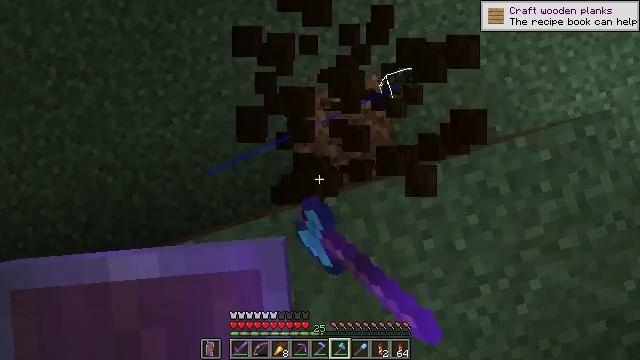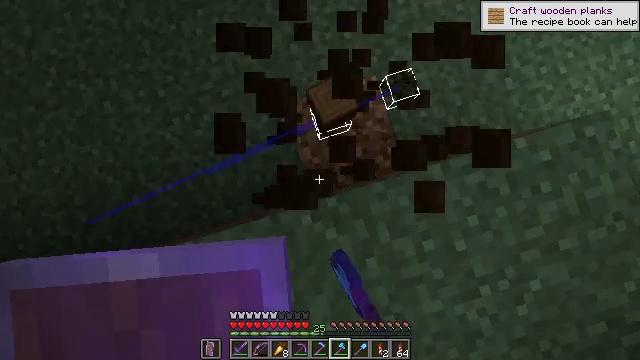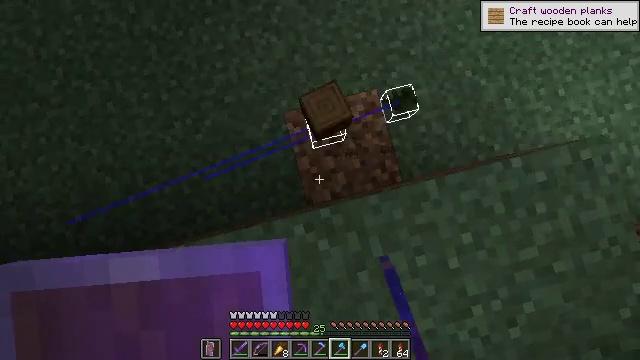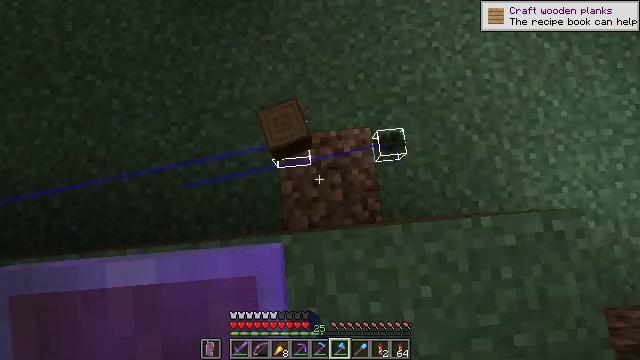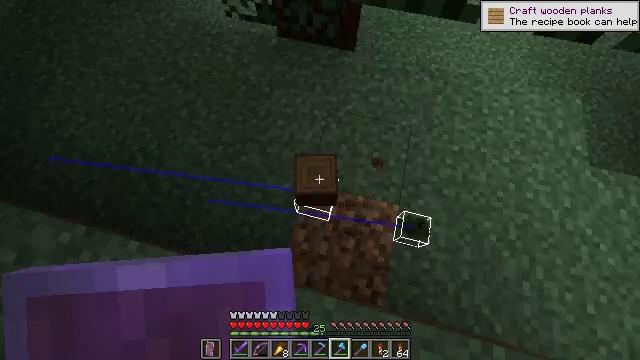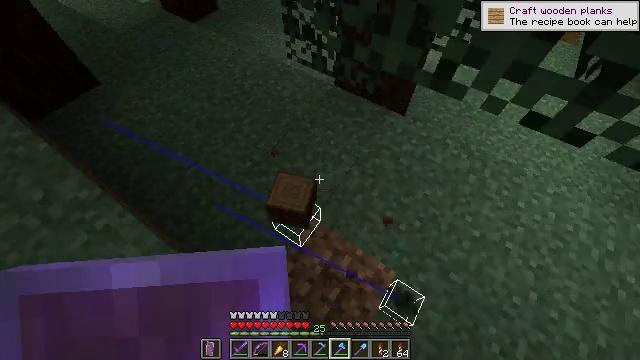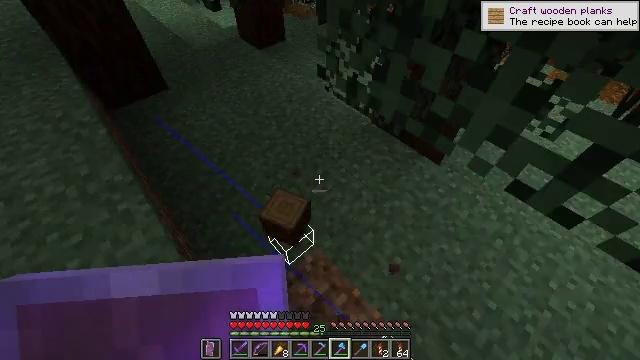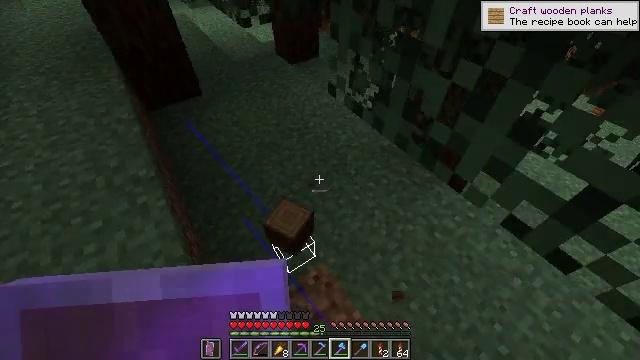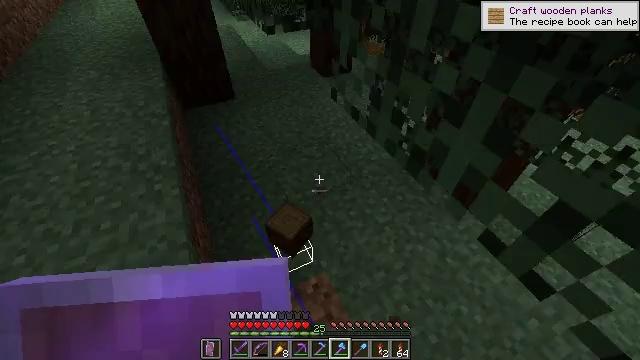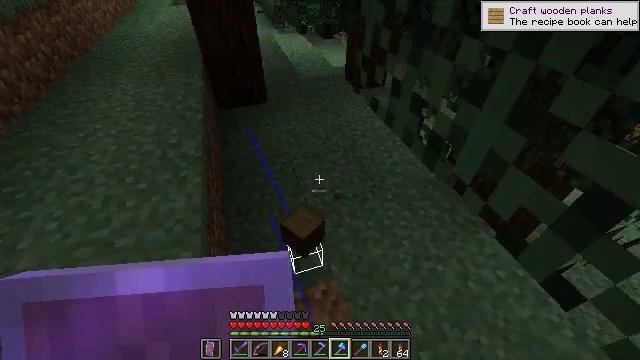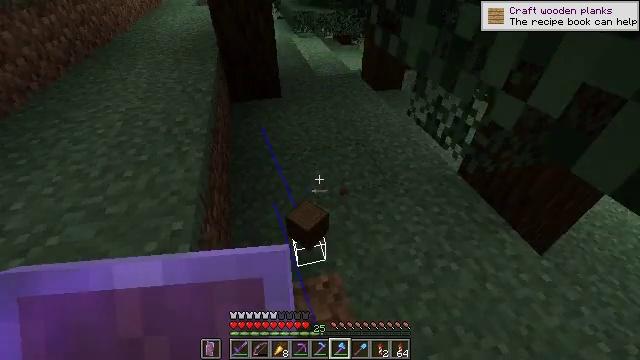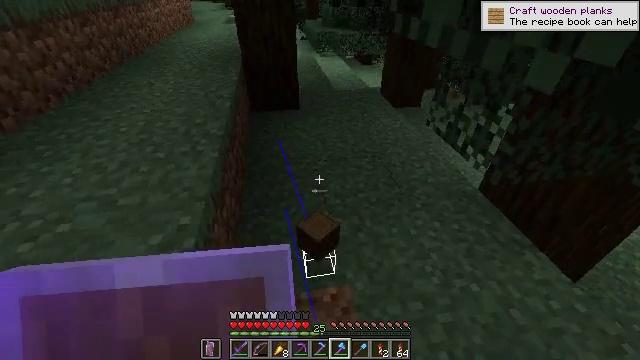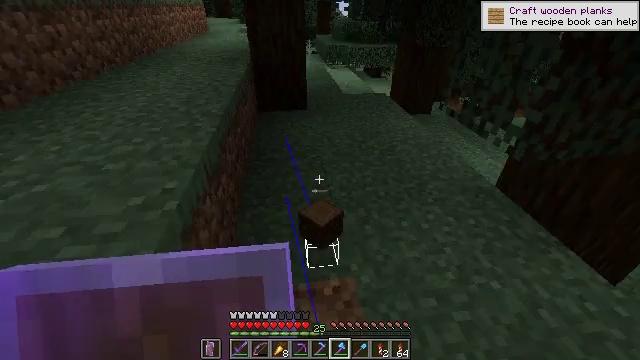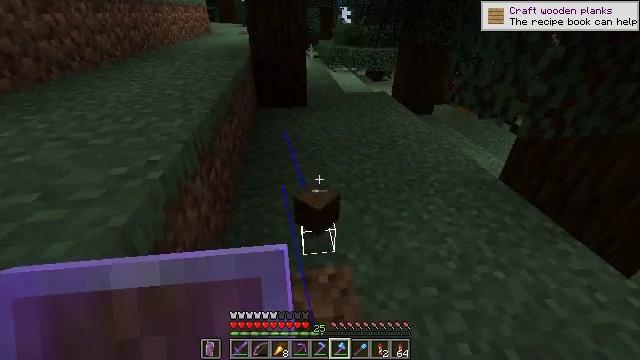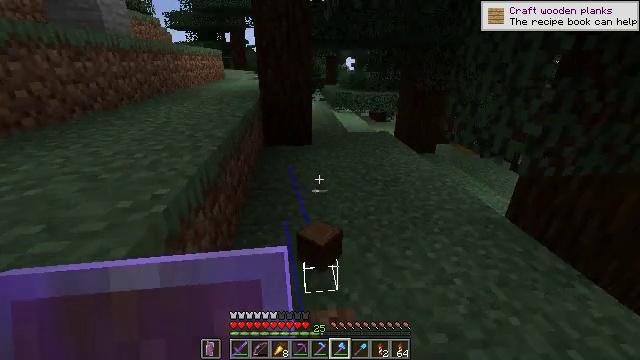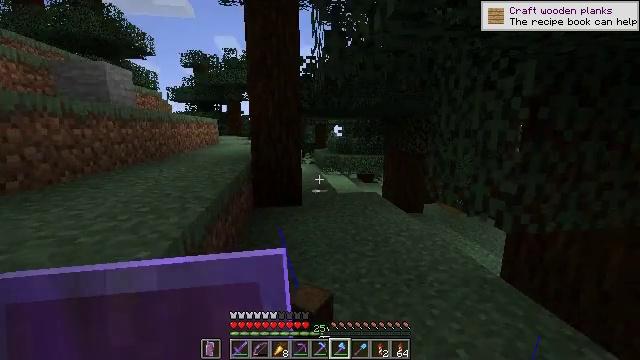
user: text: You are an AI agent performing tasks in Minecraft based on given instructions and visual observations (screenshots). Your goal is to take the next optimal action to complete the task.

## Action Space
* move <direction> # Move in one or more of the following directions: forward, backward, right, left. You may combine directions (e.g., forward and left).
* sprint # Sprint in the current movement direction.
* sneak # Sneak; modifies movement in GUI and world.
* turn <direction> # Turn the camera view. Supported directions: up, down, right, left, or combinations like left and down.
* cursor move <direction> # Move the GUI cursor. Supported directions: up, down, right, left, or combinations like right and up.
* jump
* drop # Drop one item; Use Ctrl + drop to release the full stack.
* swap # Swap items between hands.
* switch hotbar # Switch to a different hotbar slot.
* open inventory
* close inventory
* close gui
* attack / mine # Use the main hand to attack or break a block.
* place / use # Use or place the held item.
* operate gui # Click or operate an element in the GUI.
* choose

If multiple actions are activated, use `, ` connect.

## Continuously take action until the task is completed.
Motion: motion action
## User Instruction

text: Mine spruce leaves from the tree.
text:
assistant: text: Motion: attack / mine
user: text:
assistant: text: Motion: move right, turn left and up, attack / mine
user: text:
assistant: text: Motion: move right, turn left and up, attack / mine
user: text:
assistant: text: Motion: move right, turn left and up, attack / mine
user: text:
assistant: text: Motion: move right, turn left and up, attack / mine
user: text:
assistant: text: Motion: move right, turn left and up
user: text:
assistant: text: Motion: move right, turn left and up
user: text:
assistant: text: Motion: turn left and up
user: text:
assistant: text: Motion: turn left and up
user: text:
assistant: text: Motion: turn left and up
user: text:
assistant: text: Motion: turn left and up
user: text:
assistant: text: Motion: turn left and up
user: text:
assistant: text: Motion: turn up
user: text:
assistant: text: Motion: turn left and up
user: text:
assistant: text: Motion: turn right and up
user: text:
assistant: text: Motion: turn left and up
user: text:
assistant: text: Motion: no_op
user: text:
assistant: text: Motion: no_op
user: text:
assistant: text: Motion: no_op
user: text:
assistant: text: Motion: no_op
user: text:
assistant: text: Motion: no_op
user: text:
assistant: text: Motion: no_op
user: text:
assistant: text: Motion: turn left and up
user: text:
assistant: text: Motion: move back, turn right and up
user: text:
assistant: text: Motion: move back, turn right and up
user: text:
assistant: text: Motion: move back, turn right and up
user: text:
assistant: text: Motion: move back, turn right and up
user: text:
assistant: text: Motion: move back, turn up
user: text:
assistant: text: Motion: move back, turn up
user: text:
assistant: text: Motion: move back